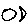
Label: moon